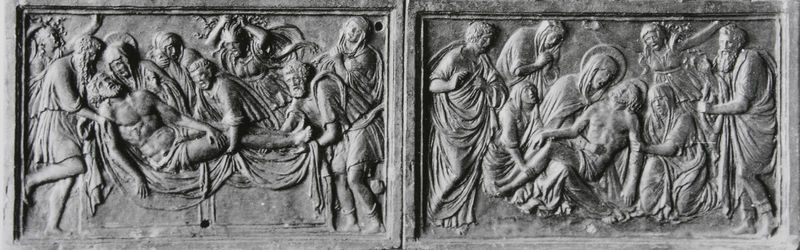
Titel: Tabernakeltür (Ausschnitt)
Künstler: Andrea Riccio
Standort: Venedig
Institution: Galleria Giorgio Franchetti alla Ca'd'oro
Schlagwörter: gott, körper, nackt, schatten, weiß, frauen, menschen, grau, kleider, licht, marmor, männer, nase, schwarz, tuch, menge, bart, bärte, arm, arme, bibel, entsetzen, falten, geschichte, halten, johannes, kleidung, rahmen, stein, tod, tot, tragen, trauer, spiegel, kirche, gewand, haare, tücher, gewänder, renaissance, beine, relief, bein, umarmung, liegen, zwei, füsse, rand, kopftuch, inschrift, bett, metall, bauch, bronze, plastik, photographie, rechtecke, eisen, lendentuch, fuss, gebet, menschenmenge, altar, photo, fries, liege, verzweiflung, karfreitag, heiligenschein, beerdigung, begräbnis, nimbus, christus, grab, jesus, kreuzabnahme, kreuzigung, leichnam, ostern, pieta, sterben, leid, schmerz, legen, heilige, fresko, jünger, maria, magdalena, anbetung, beweinung, trauernde, abdruck, aufnahme, grablegung, auferstehung, marien, christi, erlösung, josef, klagen, grabmal, lager, teilung, hochrelief, tragend, markus, mariä, grablege, christ, grabtuch, gemeinschaft, apostel, passion, fü e, klage, bilderfolge, jakobus, halbrelief, raufen, manieristisch, beweinen, mara, bärtige, trauergemeinschaft, arimathia, joseph von arimatäa, kreuzz, tüche, u, mitfühlend, klassisitisch, widerspiegelnd, treuer, depositio, arimathäus